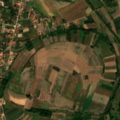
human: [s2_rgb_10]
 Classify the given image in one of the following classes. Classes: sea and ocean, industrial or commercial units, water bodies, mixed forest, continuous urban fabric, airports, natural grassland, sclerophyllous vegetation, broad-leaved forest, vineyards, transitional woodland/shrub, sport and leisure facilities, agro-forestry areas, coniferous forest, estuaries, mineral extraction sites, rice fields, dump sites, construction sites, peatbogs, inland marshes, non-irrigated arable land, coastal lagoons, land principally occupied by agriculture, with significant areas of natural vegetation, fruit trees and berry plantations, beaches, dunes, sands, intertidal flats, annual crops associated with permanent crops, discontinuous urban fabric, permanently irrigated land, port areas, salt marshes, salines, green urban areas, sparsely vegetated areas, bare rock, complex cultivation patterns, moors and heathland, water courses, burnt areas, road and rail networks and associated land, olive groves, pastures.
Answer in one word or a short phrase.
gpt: discontinuous urban fabric, complex cultivation patterns, land principally occupied by agriculture, with significant areas of natural vegetation, water courses